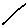
Label: line